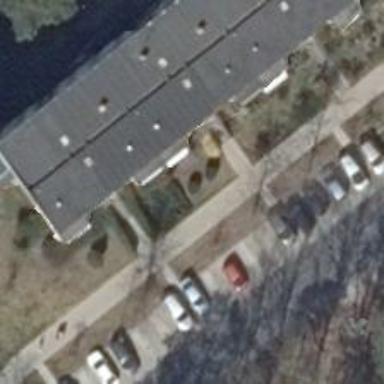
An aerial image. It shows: Street-side parking area with paving stones.